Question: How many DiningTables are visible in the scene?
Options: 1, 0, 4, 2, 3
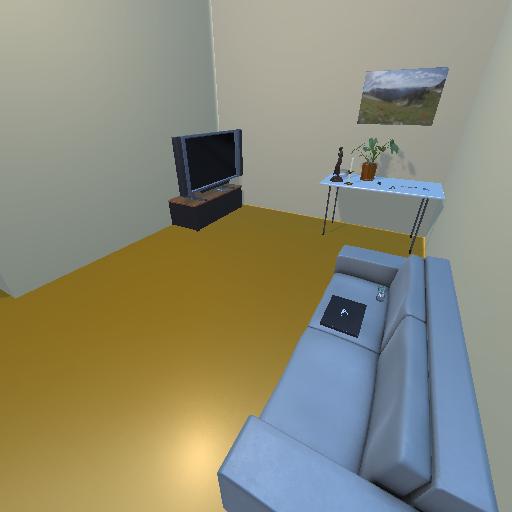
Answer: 1